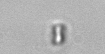
Label: Chaetoceros_tenuissimus